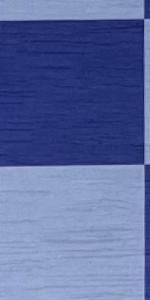
Label: Empty